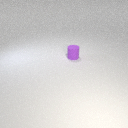
small purple rubber cylinder